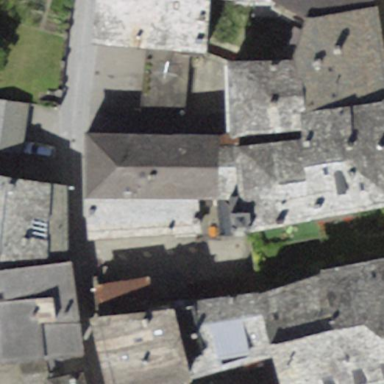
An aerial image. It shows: Hipped roof on residential building.